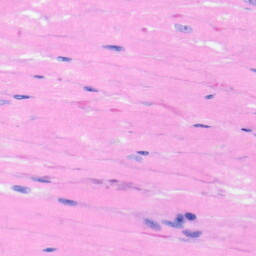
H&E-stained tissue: Heart